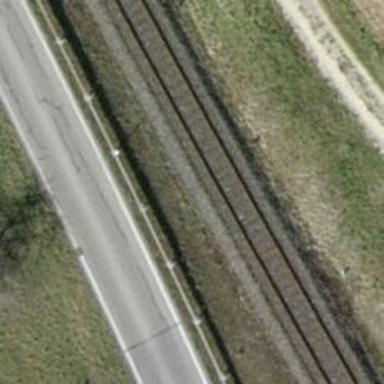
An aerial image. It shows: Secondary road with asphalt surface passing through tunnel.